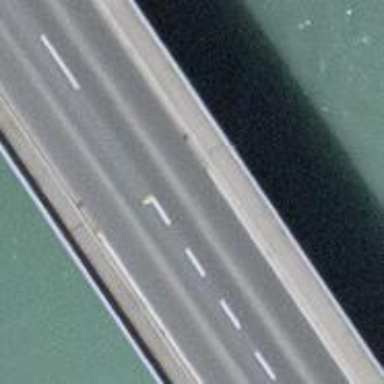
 crossing bridge. There are sidewalks on both sides with asphalt surface."